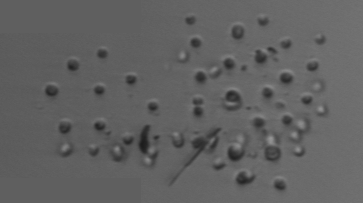
Label: Parvicorbicula_socialis